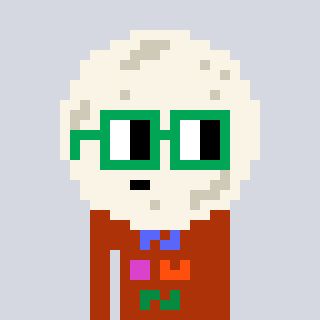
a pixel art character with square green glasses, a moon-shaped head and a hotbrown-colored body on a cool background